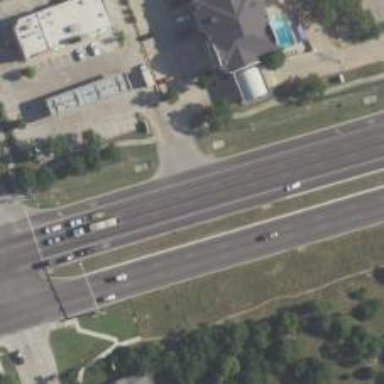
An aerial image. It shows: Primary highway.